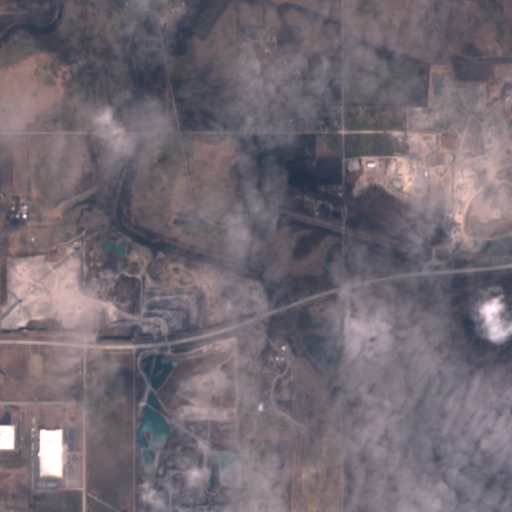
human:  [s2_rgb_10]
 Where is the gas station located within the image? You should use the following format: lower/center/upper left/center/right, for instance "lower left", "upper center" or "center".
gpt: The gas station is located in the lower left of the image.
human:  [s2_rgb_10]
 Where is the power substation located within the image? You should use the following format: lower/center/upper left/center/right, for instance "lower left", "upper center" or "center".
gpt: The power substation is located in the upper left of the image.
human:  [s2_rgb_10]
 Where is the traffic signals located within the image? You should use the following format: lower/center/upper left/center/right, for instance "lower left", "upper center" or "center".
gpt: The traffic signals is located in the lower left of the image.
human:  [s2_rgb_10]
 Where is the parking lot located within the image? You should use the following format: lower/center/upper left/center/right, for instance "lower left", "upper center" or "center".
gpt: There is no parking lot in the image.